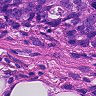
Metastatic tissue present: yes